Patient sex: M
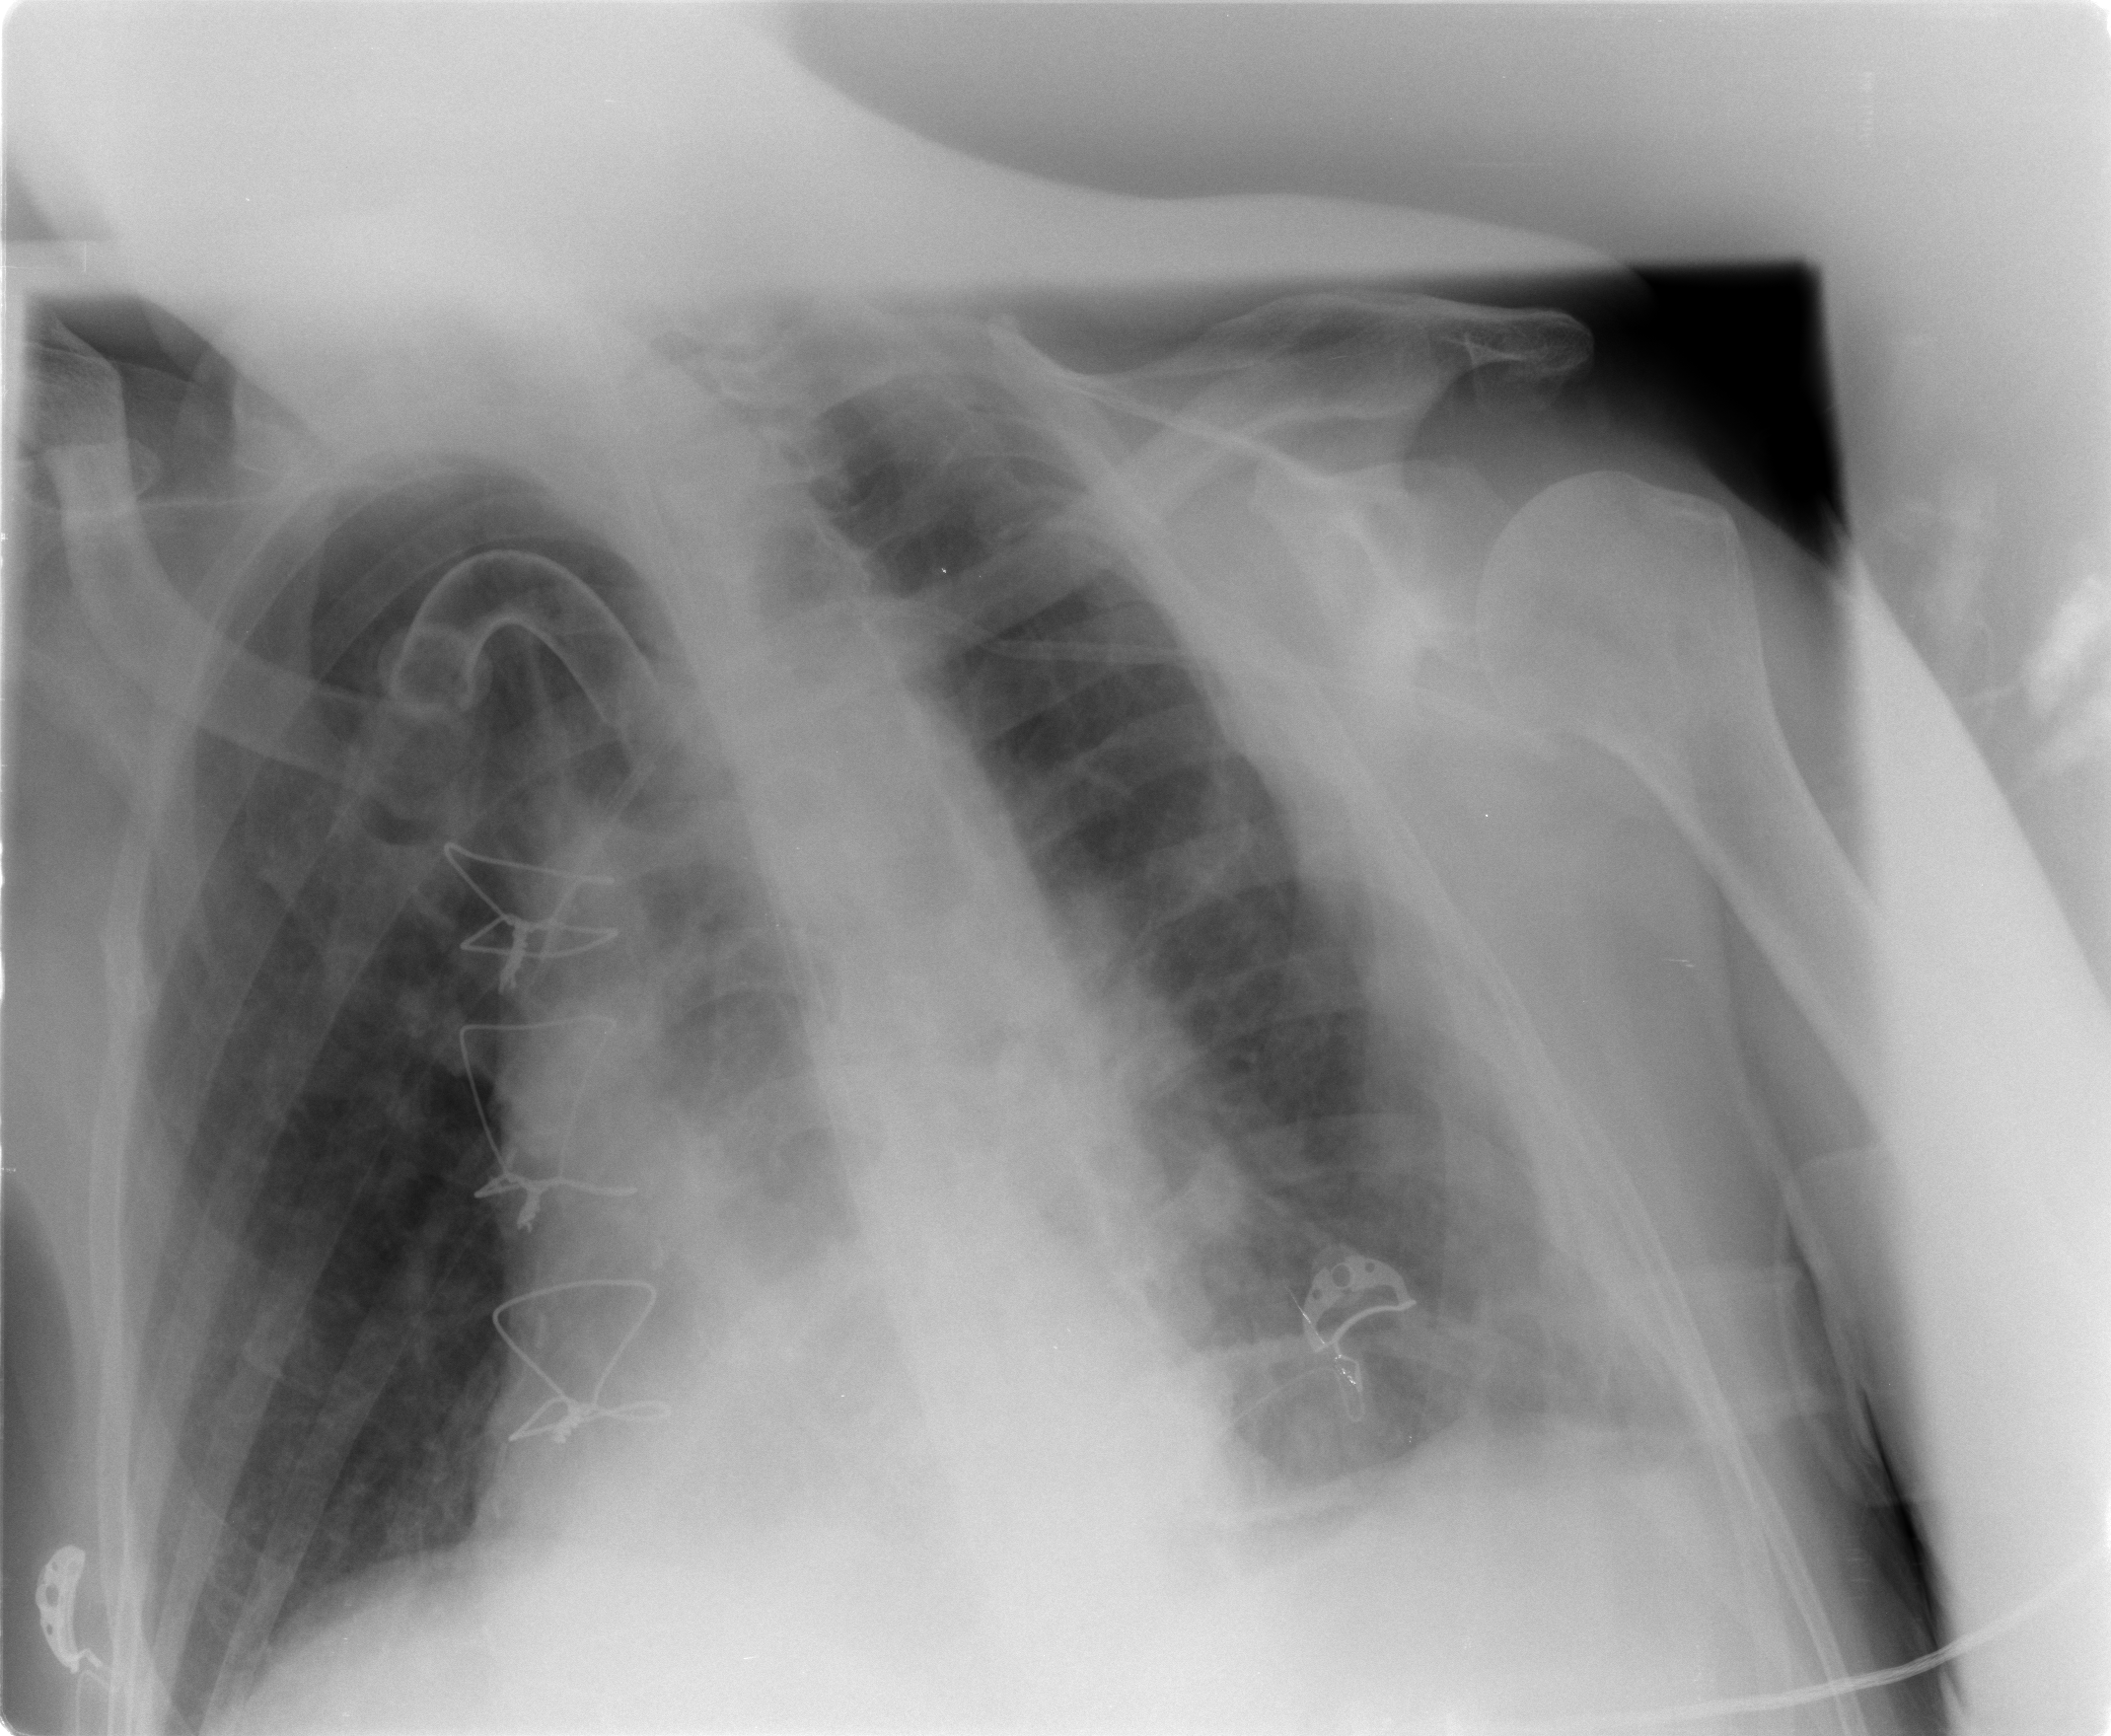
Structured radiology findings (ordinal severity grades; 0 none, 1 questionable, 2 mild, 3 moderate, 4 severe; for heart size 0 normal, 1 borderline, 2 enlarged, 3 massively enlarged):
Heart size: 0
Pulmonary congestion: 2
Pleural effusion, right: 0
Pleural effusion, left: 2
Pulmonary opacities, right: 2
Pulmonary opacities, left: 1
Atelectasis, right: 2
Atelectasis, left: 2